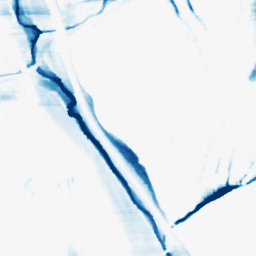
Category: morphological
Decomposition family: morphological_ellipse
Decomposition parameters: operation: closing
width: 5
height: 50
Upsampling method: linear_exact
Upsampling parameters: scale: 2
Upsampling scale: 2